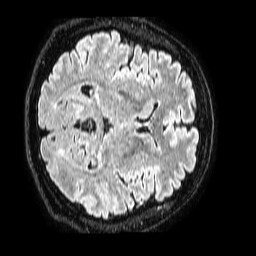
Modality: FLAIR
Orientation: axial
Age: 37
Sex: male
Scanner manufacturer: philips
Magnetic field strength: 1.5 T
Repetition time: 4.8 s
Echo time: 0.3 s